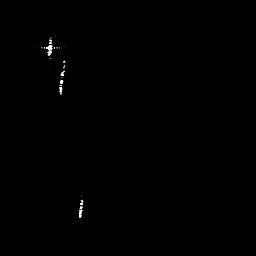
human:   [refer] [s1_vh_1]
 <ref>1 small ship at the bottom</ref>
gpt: <box>[[29, 73, 33, 85, 0]]</box>

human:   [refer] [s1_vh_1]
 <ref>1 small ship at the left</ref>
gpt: <box>[[21, 23, 26, 37, 0]]</box>

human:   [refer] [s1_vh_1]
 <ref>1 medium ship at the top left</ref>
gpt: <box>[[16, 12, 21, 27, 0]]</box>